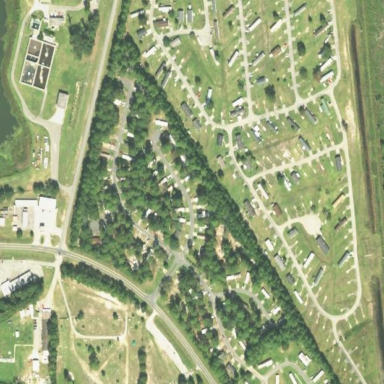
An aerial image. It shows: Residential area designated as trailer park.